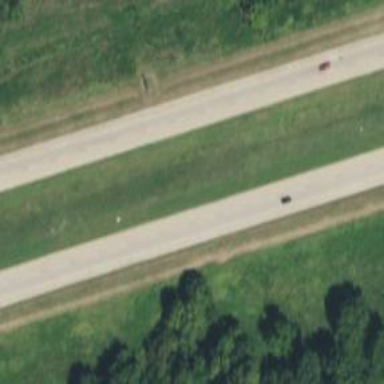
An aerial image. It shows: Trunk highway with expressway features.